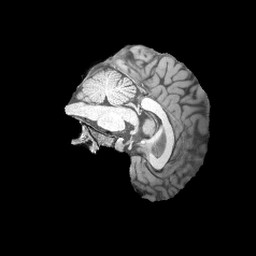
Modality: T1w
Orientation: sagittal
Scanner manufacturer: siemens
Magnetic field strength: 3 T
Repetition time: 2.08 s
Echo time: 0.00464 s